Field crop: maize
Growth stage: 1
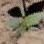
Species: datura